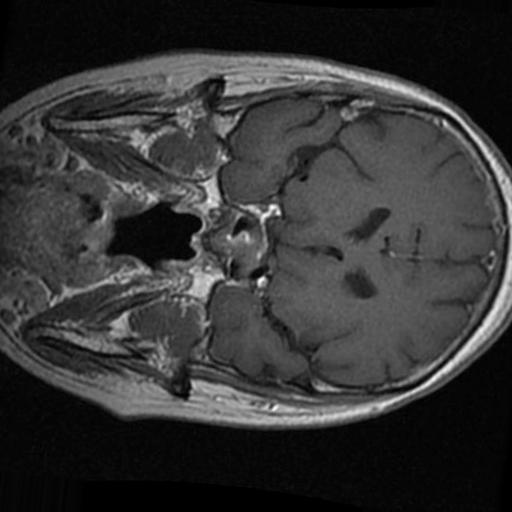
Label: brain_tumor